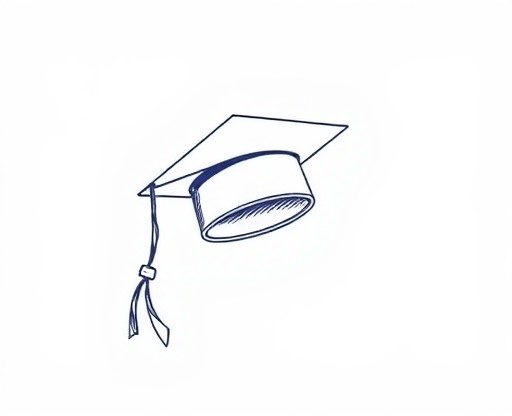
Category: Graduation